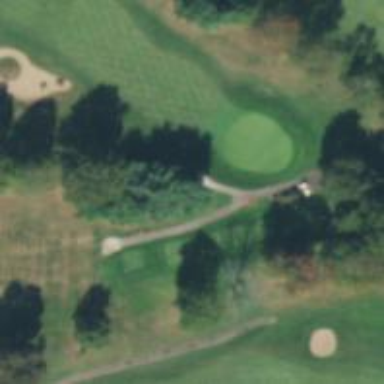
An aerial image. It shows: Path for both roads and golfers.